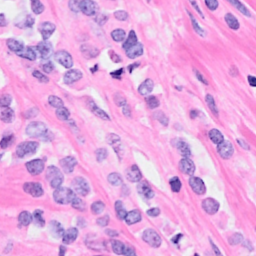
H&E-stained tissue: Breast